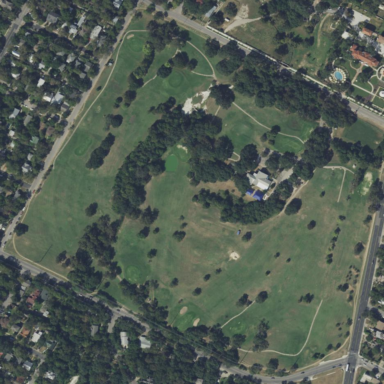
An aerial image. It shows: Golf course surrounded by greenery.